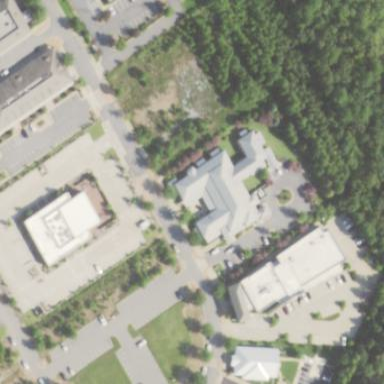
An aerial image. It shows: Library building.